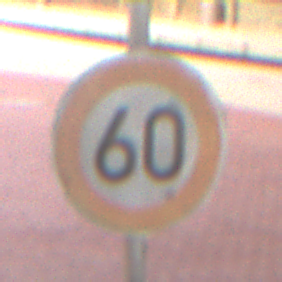
Verkehrszeichen: Geschwindigkeit60
Umgebung: Outdoor, Urban
Tageszeit: Night
Wetter: PartlyCloudy
Licht: Artificial
Jahreszeit: NotSpecified
Kontrast: HighContrast